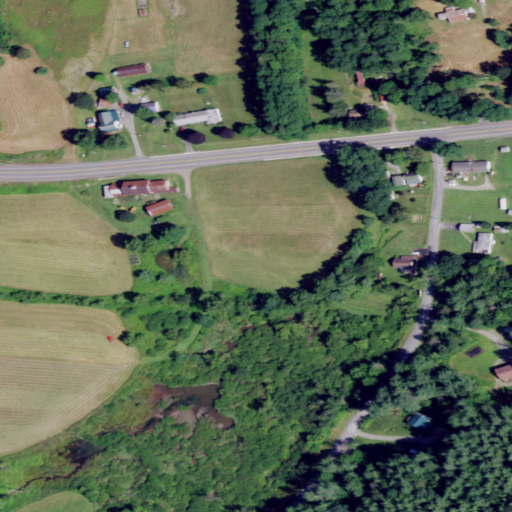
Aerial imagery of valley in New York named Fox Hollow containing pasture, woody wetlands, low intensity development, evergreen forest, open development, deciduous forest, medium intensity development, grassland, mixed forest, and herbaceous wetlands